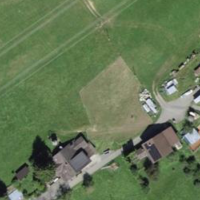
EUNIS habitat code: 24
Species observed at this site:
Milvus milvus